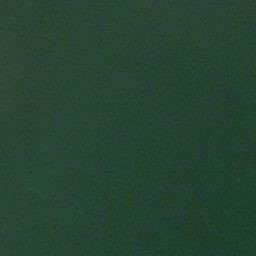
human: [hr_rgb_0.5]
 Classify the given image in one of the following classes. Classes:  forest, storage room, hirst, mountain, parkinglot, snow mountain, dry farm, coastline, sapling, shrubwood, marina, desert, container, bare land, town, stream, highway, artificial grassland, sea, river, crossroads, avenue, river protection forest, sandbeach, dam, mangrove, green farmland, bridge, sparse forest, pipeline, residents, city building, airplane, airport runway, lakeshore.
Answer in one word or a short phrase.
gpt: sea